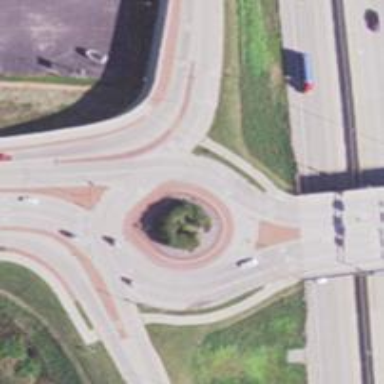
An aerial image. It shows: Primary highway intersecting roundabout.